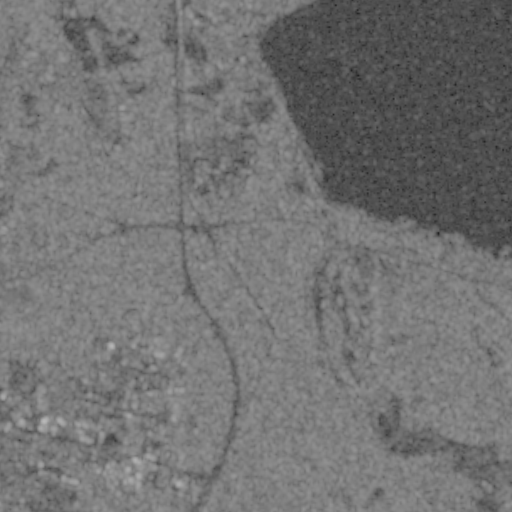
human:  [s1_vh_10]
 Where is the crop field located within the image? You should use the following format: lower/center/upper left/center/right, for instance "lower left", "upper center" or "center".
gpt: The crop field is located in the upper left of the image.
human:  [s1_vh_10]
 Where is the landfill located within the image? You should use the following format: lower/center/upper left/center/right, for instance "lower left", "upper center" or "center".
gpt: The landfill is located in the lower left of the image.
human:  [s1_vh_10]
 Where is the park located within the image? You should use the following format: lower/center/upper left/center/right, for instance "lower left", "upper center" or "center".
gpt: The park is located in the center left of the image.
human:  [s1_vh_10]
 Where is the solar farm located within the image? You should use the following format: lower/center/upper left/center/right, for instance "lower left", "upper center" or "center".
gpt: The solar farm is located in the lower left of the image.
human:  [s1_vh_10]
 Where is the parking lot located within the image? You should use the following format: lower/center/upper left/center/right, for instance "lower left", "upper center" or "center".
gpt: There is no parking lot in the image.

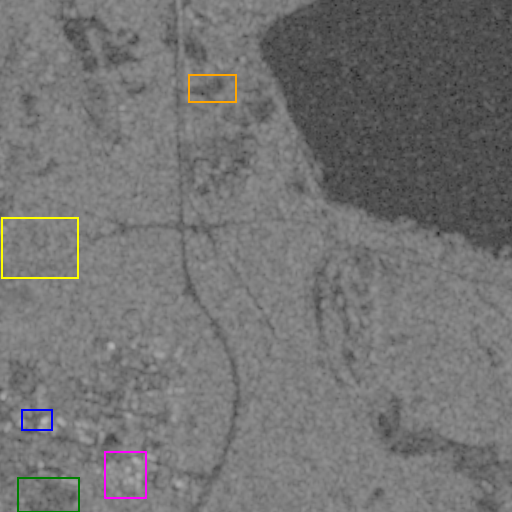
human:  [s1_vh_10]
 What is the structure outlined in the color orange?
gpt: The structure outlined in orange is a crop field.
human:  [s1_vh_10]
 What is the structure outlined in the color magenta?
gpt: The structure outlined in magenta is a landfill.
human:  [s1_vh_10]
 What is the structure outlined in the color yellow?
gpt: The structure outlined in yellow is a park.
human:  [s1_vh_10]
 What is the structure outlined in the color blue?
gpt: The structure outlined in blue is a parking lot.
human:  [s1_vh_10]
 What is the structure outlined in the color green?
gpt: The structure outlined in green is a solar farm.
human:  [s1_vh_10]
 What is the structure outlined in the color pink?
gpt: There is no pink outline.